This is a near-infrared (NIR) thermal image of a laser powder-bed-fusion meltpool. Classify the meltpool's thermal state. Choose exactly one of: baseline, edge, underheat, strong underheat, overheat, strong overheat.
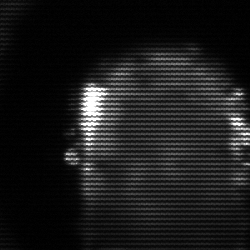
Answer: baseline